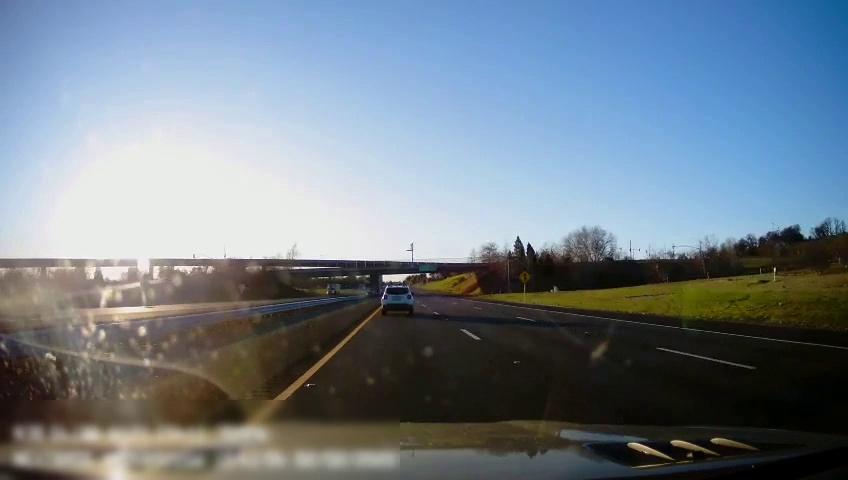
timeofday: Day
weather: Cloudy
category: Drivable Space
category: Drivable Space
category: Vehicles | Truck
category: Vehicles | SUV
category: Lanes | Alternate Lane
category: Lanes | Current Lane
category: Lanes | Current Lane
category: Lanes | Alternate Lane
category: Traffic | Signs
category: Traffic | Signs